Question: I've created a program that switches draw modes (GL_TRIANGLES, GL_POINTS, GL_LINE_LOOP, etc). I render these draw modes using glDrawArarys(), but every time I switch to a new draw mode it sets all my previous points I created in the previous draw mode to the new draw mode.
I want to disconnect these points so I can have shapes of 2 different draw modes in the same render. How can I do this?
Below is the problem. My GL_TRIANGLE points become GL_TRIANGLE_STRIP points after switching to a new draw mode.

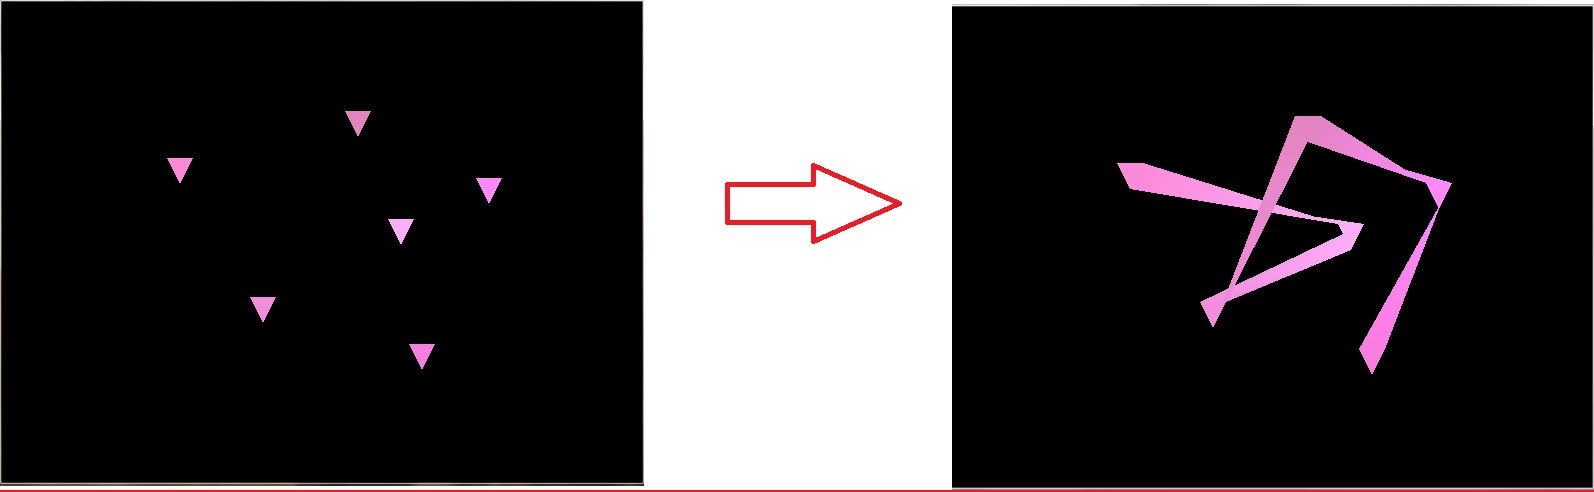
Answer: You need to draw twice. The first one with a 'GL_TRIANGLES' primitive and the second one with 'GL_TRIANGLE_STRIP' primitive. Something like this:
'''
glDrawArrays(GL_TRIANGLES, first, count);
// do any atualization in Uniforms, if necessary to update transformations
// and do it again
glDrawArrays(GL_TRIANGLE_STRIP, first, count);
'''